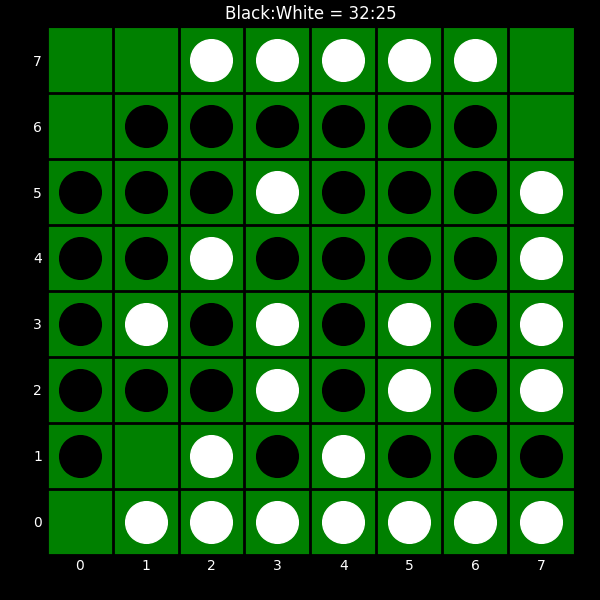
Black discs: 32
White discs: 25